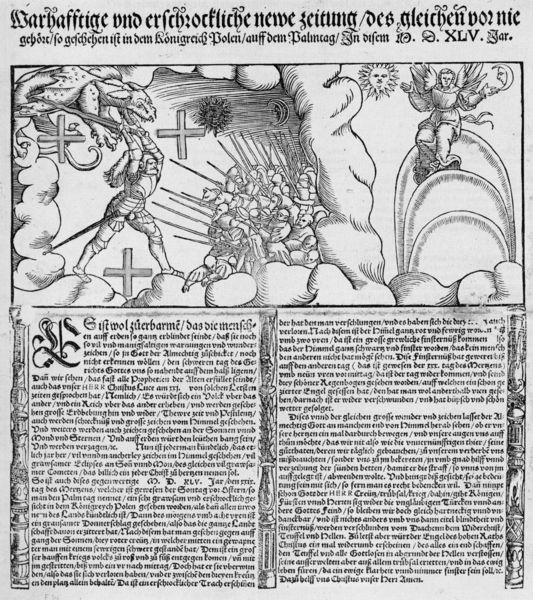
Titel: Warhafftige vnd erschrockliche newe zeitung
Standort: Zürich.
Institution: Wickiana
Schlagwörter: berg, flügel, held, himmel, kampf, kämpfer, mann, wolken, menschen, männer, schwarz, szene, weiss, zeichnung, wolke, ornament, alt, arme, geschichte, bild, hügel, sonne, reiter, schuppen, engel, holzschnitt, schrift, papier, bogen, grafik, spalten, schlacht, soldaten, deutsch, bögen, mond, buch, kreuz, druck, halbmond, mondsichel, schwarz weiss, sichel, stich, seite, illustration, schwert, text, waffen, zeitung, soldat, tote, initiale, überschrift, helm, dämon, ritter, armee, darstellung, heer, rüstung, druckg, kreuze, teufel, krieger, heiliger, lanzen, nibelungen, speer, speere, buchseiten, ungeheuer, drachen, drache, georg, monster, regenbogen, verteidigung, lindwurm, illstration, keuze, kriegt, sonnenfinsternis, niebelungen, sigfried, geschicht, kriegsgott, warhaftige